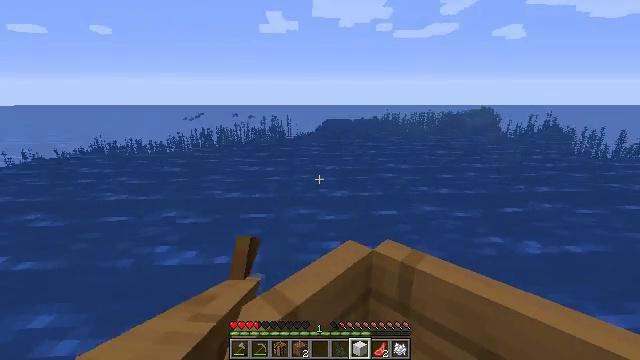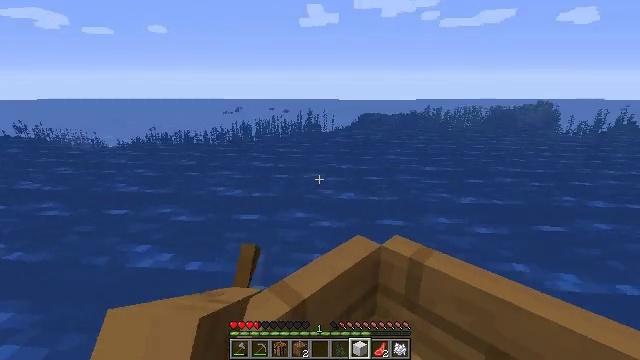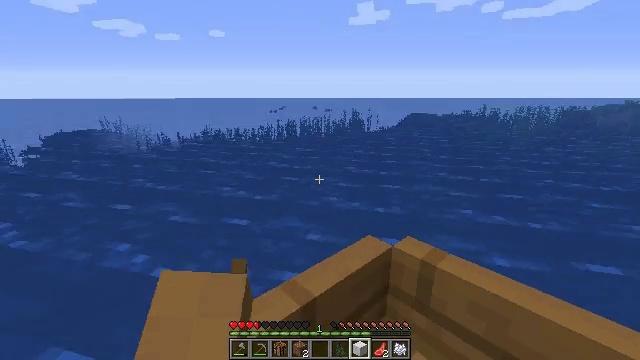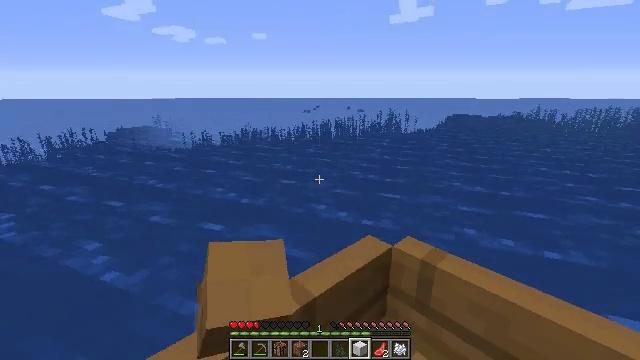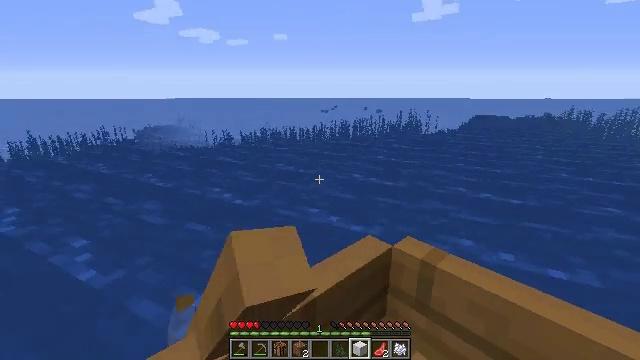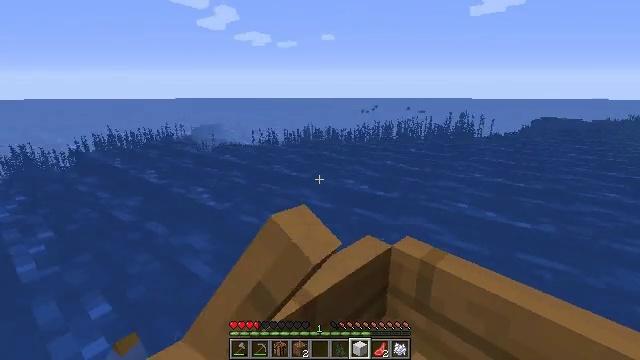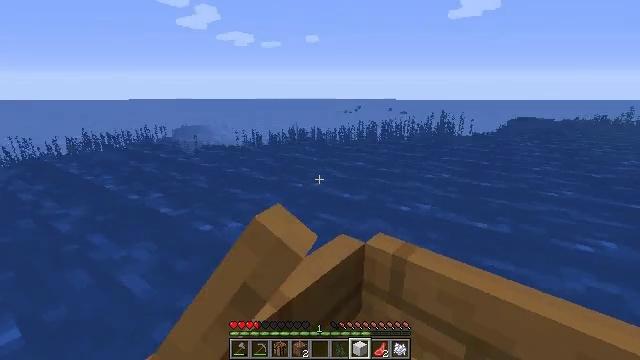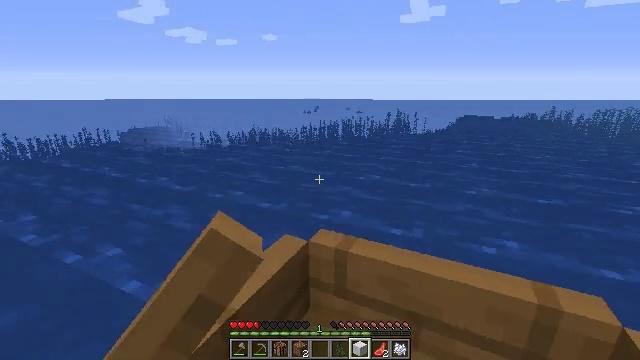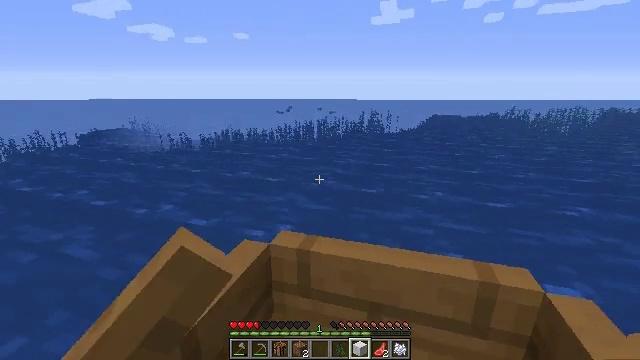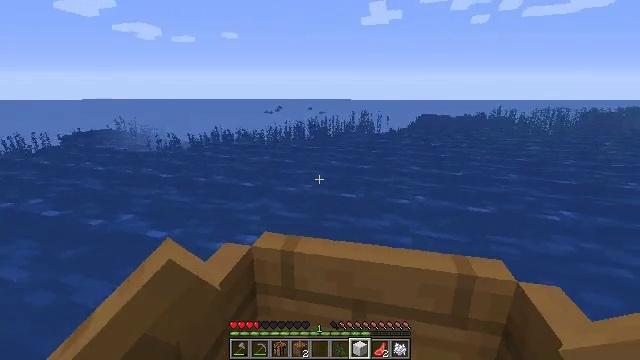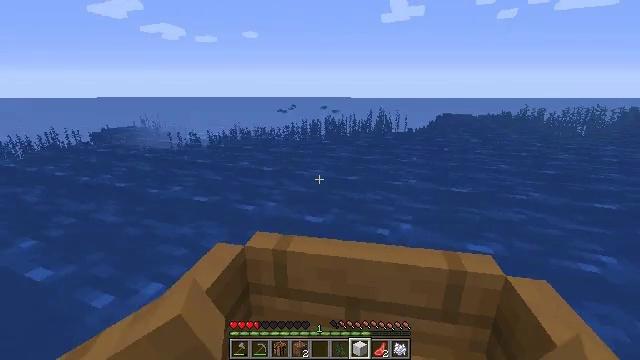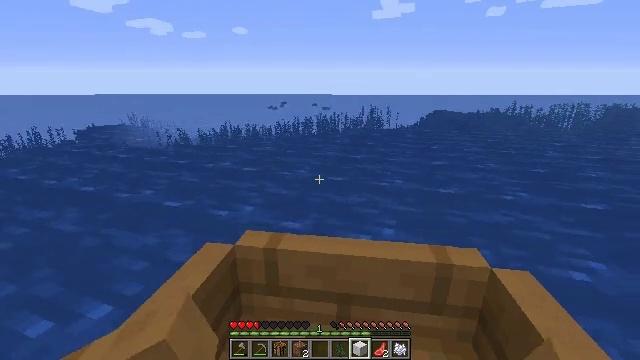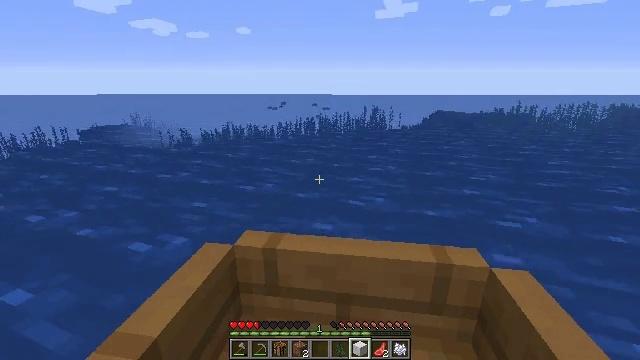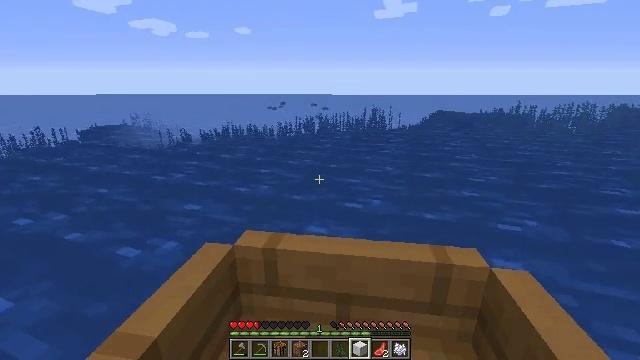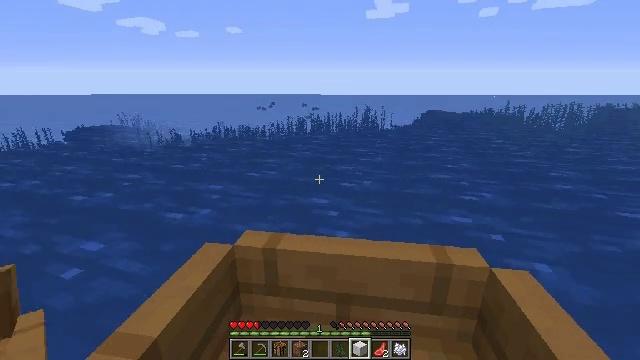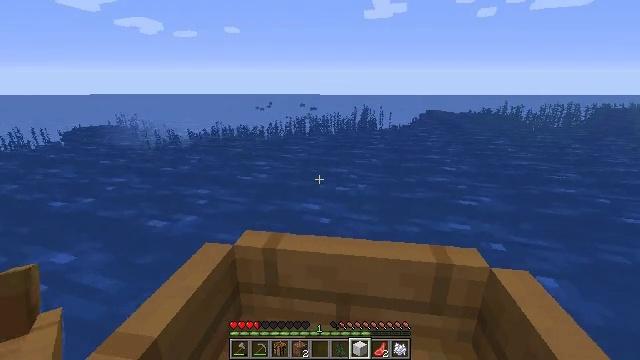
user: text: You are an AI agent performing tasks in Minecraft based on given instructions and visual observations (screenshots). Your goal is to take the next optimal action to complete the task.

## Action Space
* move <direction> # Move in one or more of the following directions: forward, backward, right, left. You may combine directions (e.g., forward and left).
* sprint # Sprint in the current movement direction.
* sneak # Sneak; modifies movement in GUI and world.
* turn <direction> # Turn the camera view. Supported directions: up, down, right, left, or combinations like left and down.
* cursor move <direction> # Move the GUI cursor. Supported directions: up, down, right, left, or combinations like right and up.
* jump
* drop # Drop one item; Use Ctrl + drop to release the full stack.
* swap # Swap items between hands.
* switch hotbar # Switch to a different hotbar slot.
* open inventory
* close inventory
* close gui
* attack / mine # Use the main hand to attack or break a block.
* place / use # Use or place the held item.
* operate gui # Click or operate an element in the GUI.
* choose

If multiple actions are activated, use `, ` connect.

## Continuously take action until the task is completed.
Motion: motion action
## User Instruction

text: Mine the jungle stairs from a structure.
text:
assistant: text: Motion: move forward and move left, turn left and down
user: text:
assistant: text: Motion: move forward and move left, turn left
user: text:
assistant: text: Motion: move forward
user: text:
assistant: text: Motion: move forward
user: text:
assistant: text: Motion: move forward
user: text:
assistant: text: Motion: move forward, turn right
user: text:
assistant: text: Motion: move forward, turn right
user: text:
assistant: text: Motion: move forward, turn right
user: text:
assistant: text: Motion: move forward and move right, turn right
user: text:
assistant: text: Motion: move forward and move right, turn right
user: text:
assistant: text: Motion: move forward and move right, turn right
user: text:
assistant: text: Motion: move forward and move right
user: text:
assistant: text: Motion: move forward
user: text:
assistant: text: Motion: move forward
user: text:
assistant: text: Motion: move forward
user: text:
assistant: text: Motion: move forward
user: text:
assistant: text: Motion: move forward
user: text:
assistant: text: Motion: move forward
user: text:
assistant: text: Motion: move forward
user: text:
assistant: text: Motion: move forward
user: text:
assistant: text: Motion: move forward, turn right
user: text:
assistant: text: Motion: move forward, turn right and down
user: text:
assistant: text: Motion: move forward, turn right and down
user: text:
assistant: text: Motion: move forward, turn right and down
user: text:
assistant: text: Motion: move forward, turn right
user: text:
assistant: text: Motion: move forward, turn right
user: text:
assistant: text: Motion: move forward
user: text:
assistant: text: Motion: move forward
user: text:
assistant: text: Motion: move forward
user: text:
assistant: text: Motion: move forward